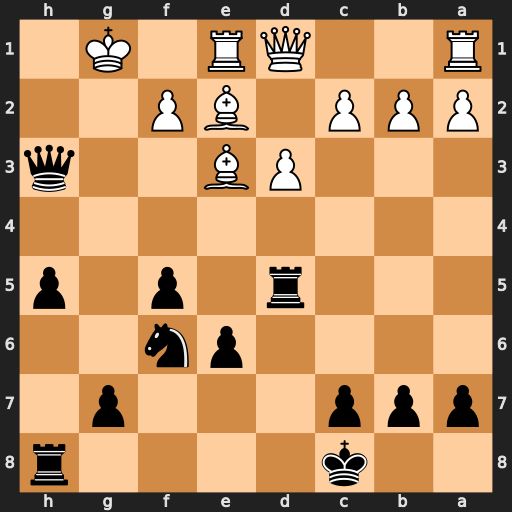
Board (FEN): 2k4r/ppp3p1/4pn2/3r1p1p/8/3PB2q/PPP1BP2/R2QR1K1
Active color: b
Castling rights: -
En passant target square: -
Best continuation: f4 Bxf4 Rh6 Bf1 Rg6+ Bg3 Rxg3+ fxg3 Qxg3+ Bg2 Ng4 Qf3 Qh2+ Kf1 Rf5 Qxf5 exf5